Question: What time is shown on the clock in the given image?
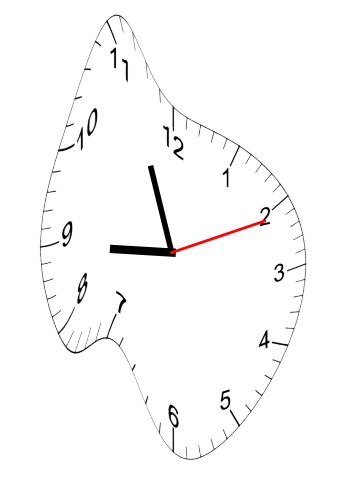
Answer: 08:56:11